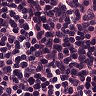
Metastatic tissue present: no